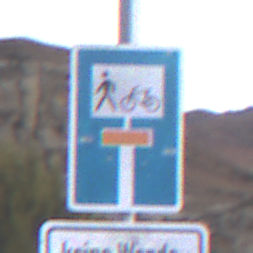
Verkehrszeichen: SackgasseRadverkehrFussgaengerDurchlaessig
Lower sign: HinweisGeaenderteVorfahrtVerkehrsfuehrungVerkehrsregelung3
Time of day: Dusk
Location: Outdoor (Nature)
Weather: Clear
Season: NotSpecified
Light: Natural